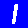
Digit: 1